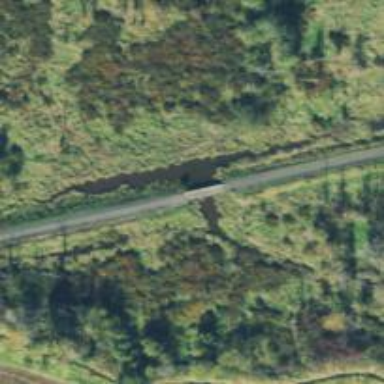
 now used as cycleway. The railway is designated as abandoned and repurposed as rail-trail."